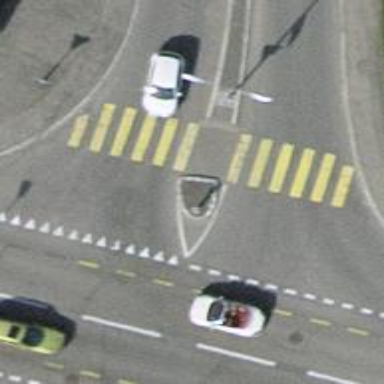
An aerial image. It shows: Tertiary road with asphalt surface and designated cycle lane.